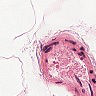
Metastatic tissue present: no